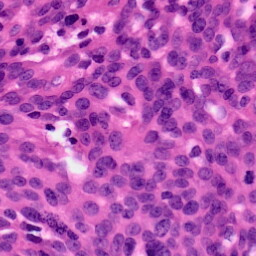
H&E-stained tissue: Ovarian